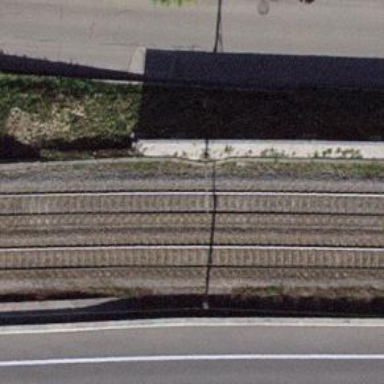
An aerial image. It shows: Railway bridge with electrified tracks and single rail.